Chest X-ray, PA view. Patient: 54 years old, sex M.
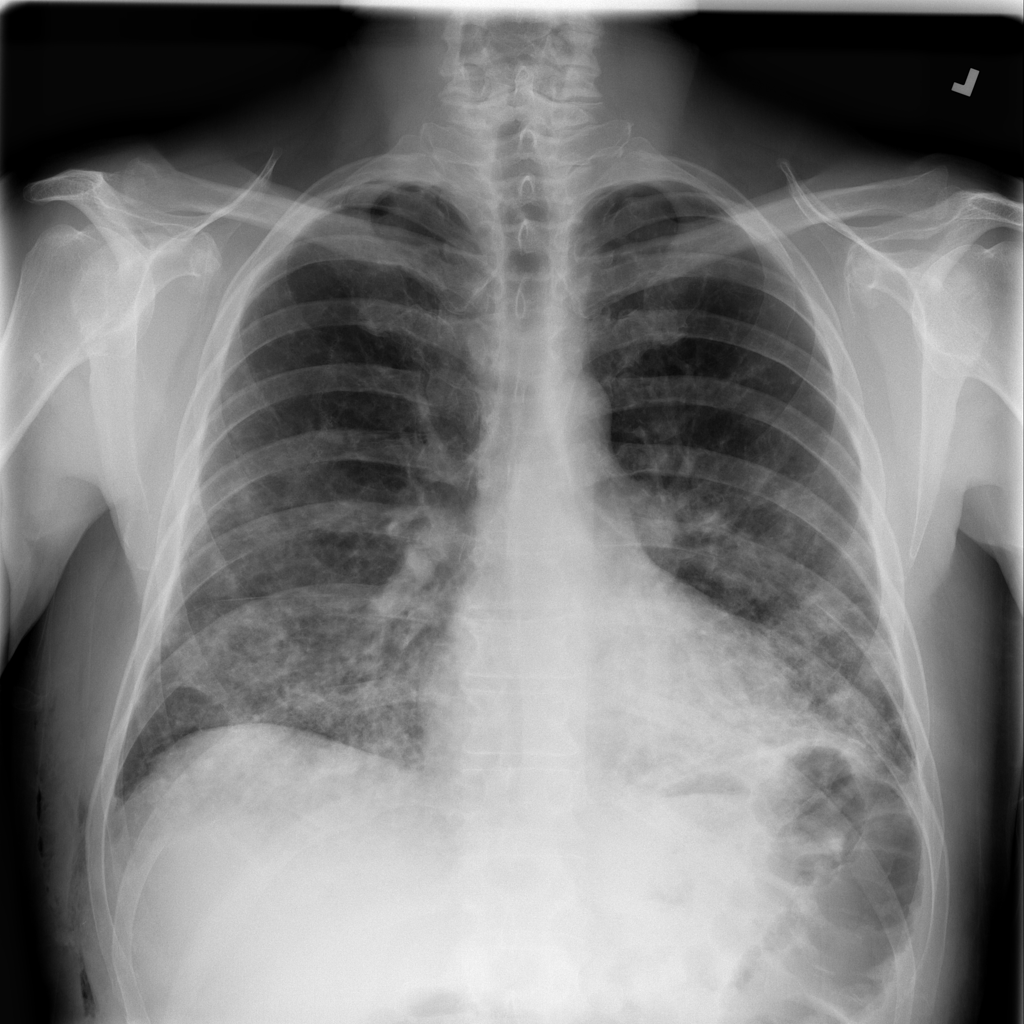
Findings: Infiltration, Mass